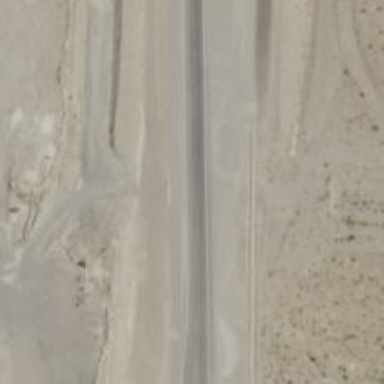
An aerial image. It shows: Track road.